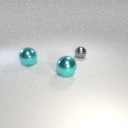
large cyan metal sphere in front of small gray metal sphere